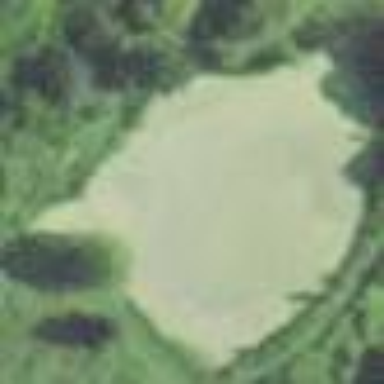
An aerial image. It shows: Pond surrounded by natural water.